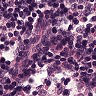
Metastatic tissue present: no